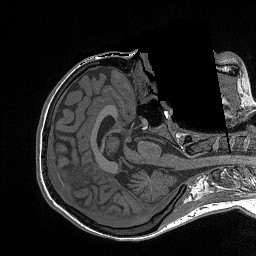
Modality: FLASH
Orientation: axial
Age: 24
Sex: female